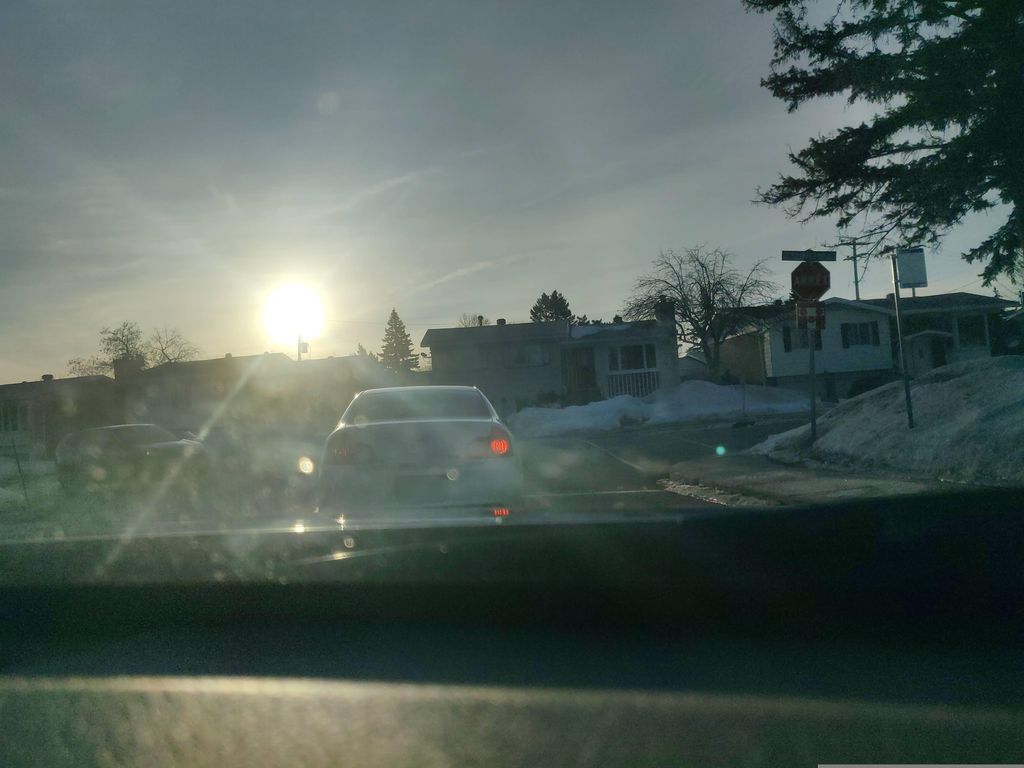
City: montreal